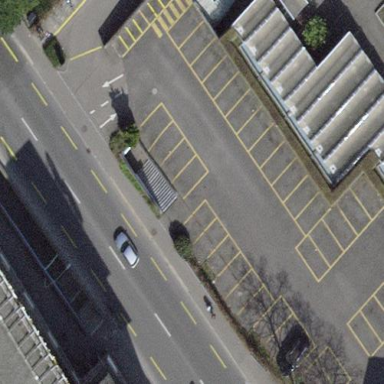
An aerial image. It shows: Parking area with surface.